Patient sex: M
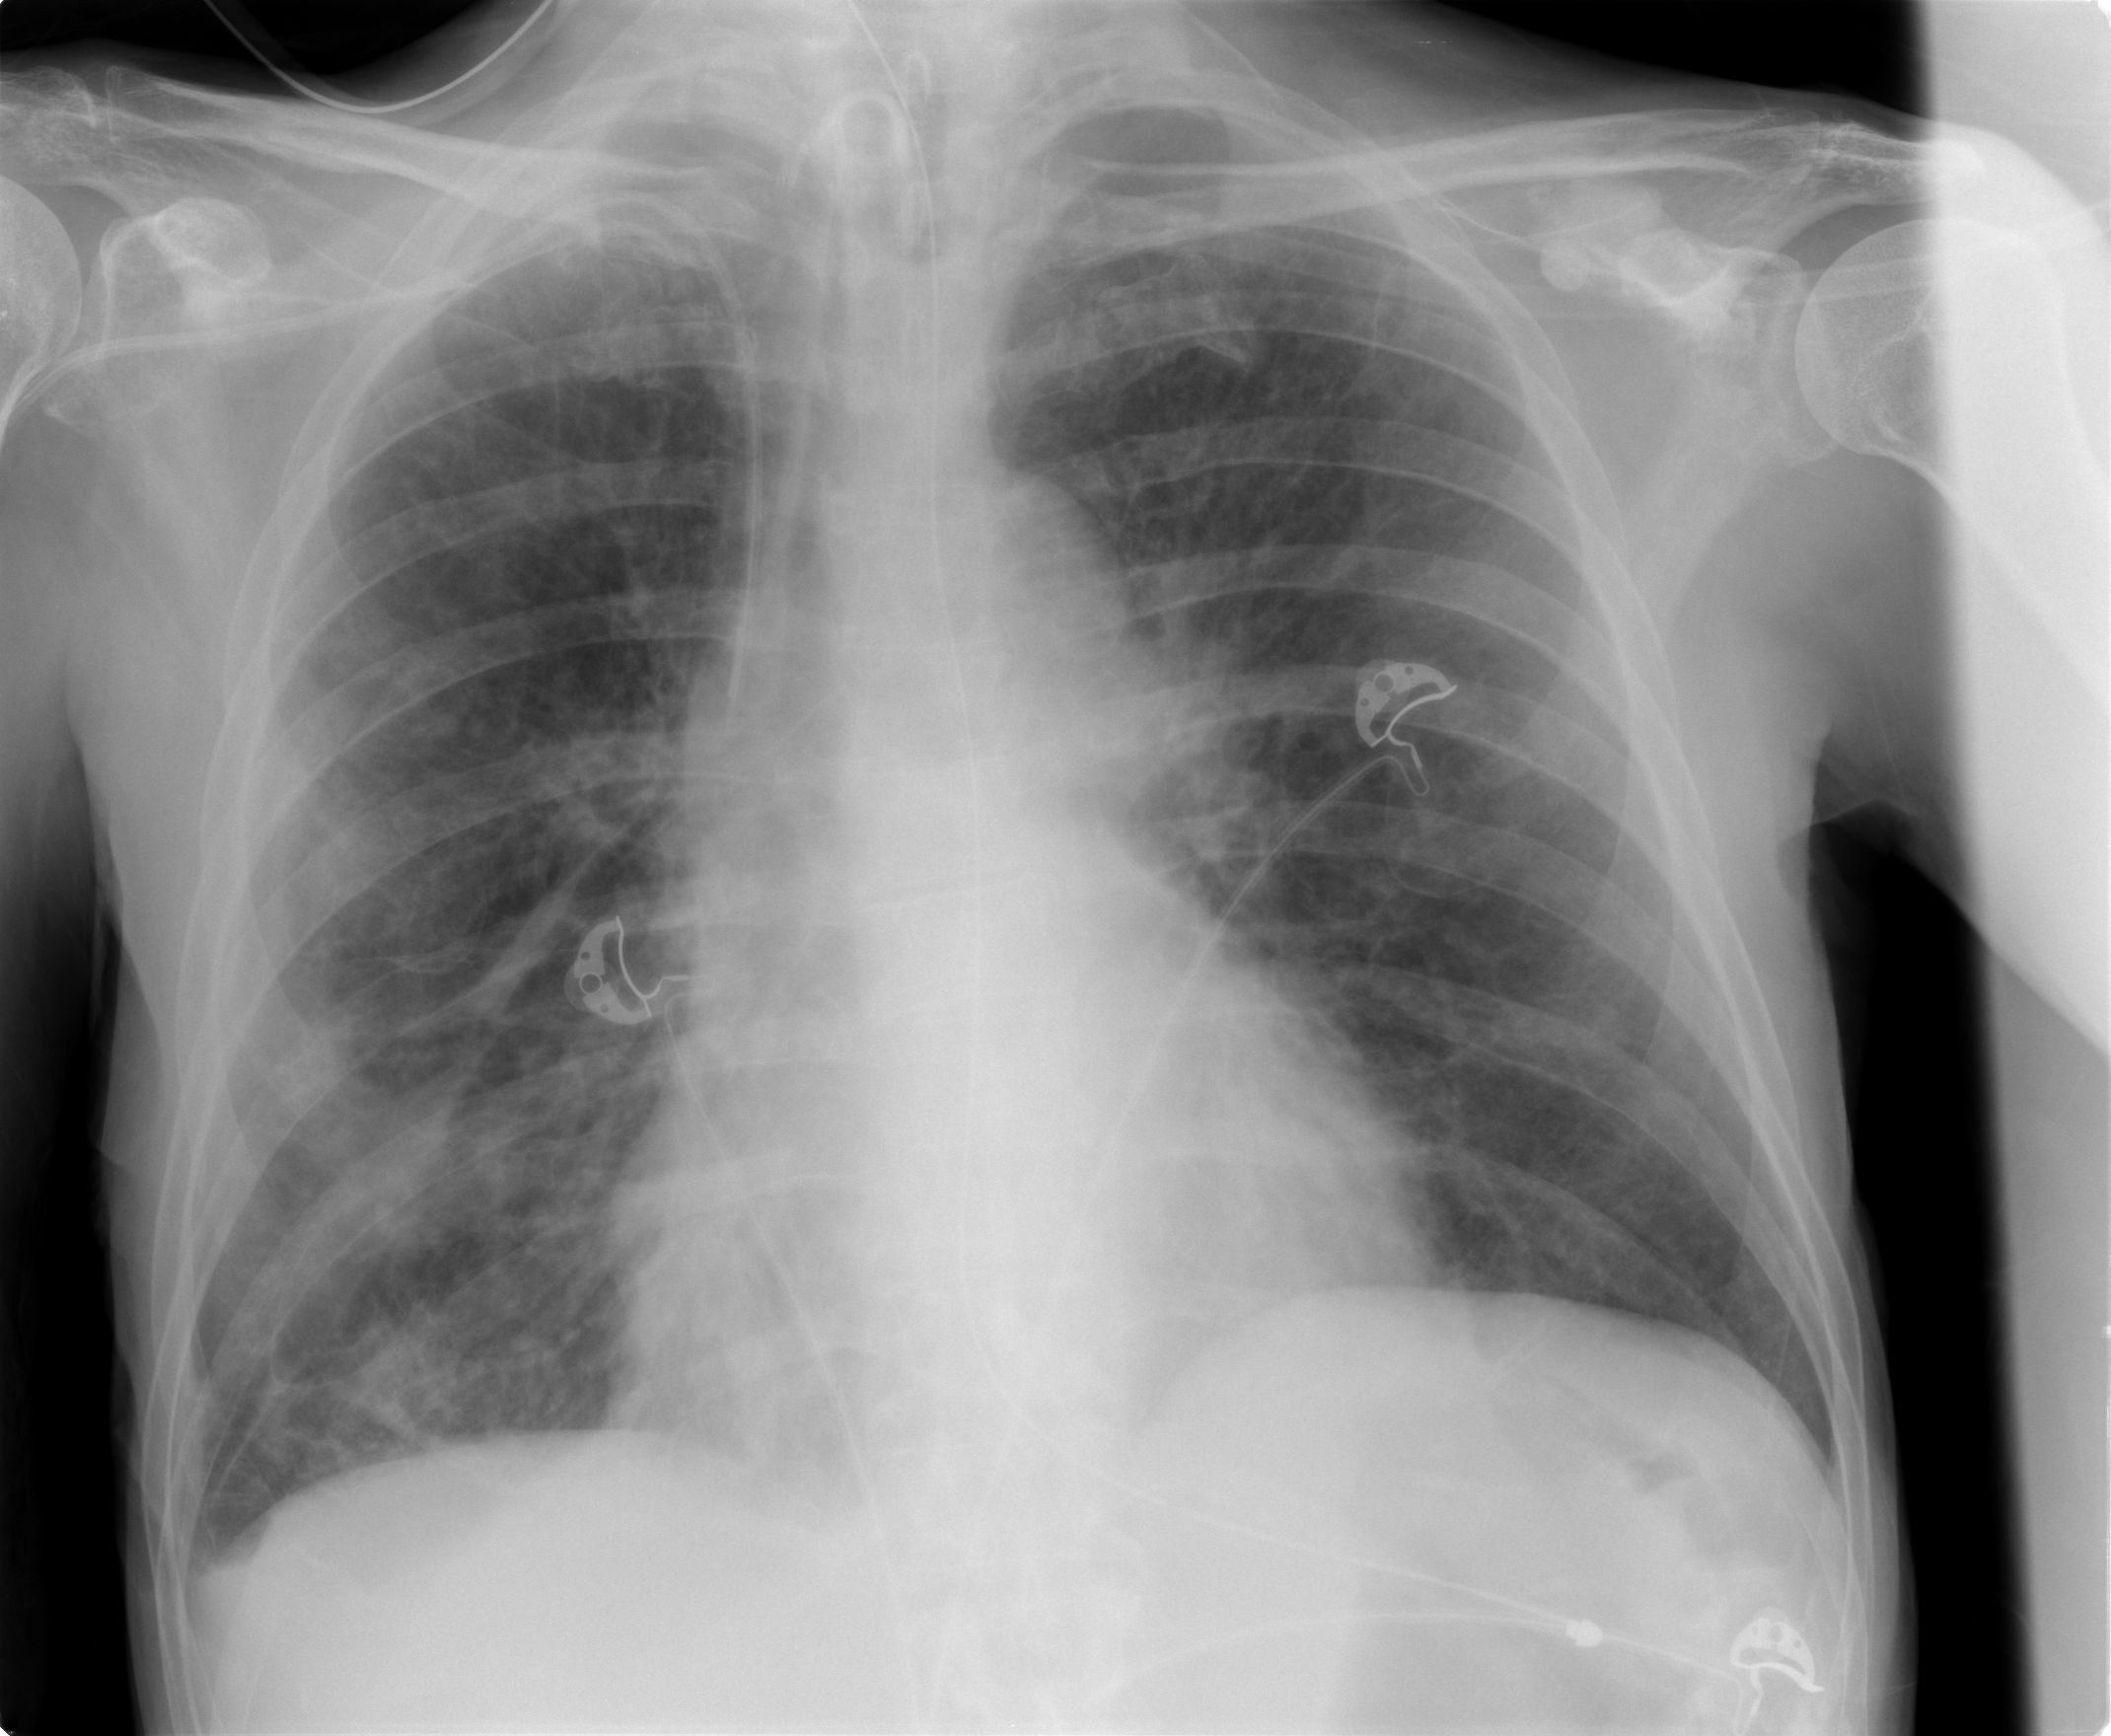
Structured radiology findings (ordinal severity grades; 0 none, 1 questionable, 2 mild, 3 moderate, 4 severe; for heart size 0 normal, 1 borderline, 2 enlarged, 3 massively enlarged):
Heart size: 0
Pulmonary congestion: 2
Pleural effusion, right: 1
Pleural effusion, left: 0
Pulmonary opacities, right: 2
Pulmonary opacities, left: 0
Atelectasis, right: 2
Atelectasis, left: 1